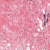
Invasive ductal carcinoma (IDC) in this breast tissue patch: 0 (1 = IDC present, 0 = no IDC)